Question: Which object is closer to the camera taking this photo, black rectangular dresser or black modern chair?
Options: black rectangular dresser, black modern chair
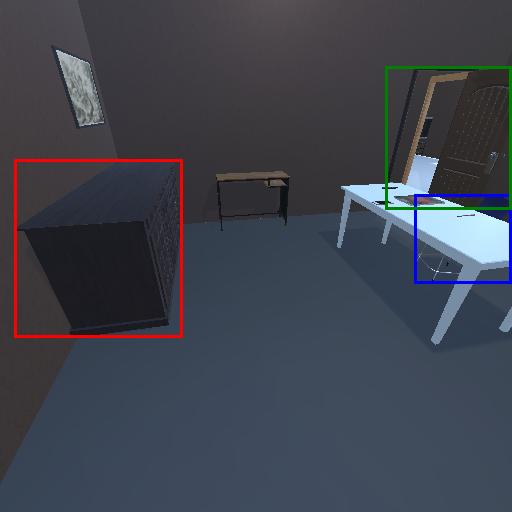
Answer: black rectangular dresser